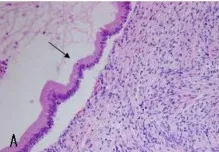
Microscopic photograph of the tumor. A. Cystic structure is lined by benign columnar mucinous epithelial cells (arrow). Subepithelial stroma is composed of bland looking spindle cells (asterisk) mimicking ovarian stroma (hematoxylin and eosin, x 200).
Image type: pathology (h&e)